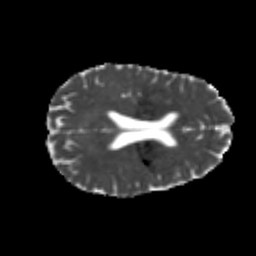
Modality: MD
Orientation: axial
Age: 24
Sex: female
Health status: healthy
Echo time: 0.074 s